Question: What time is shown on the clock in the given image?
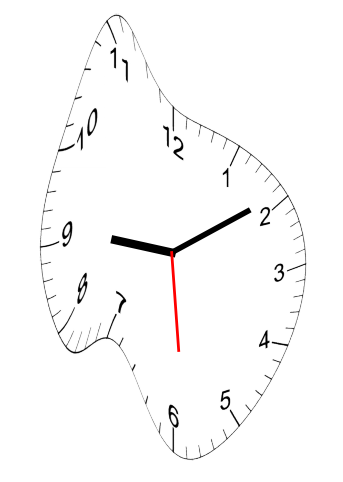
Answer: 09:09:29